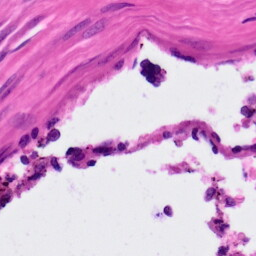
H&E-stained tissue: Ovarian